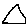
Label: triangle